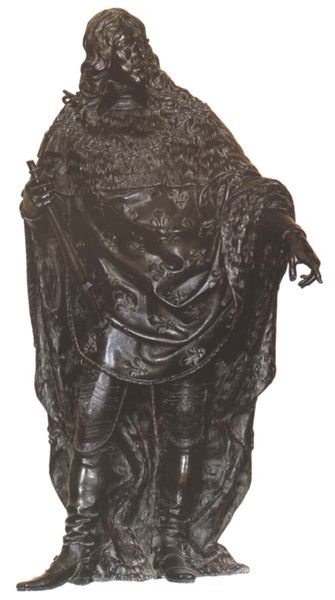
Titel: Ludwig XIII.
Künstler: Simon Guillain
Institution: Paris, Louvre
Schlagwörter: hand, mann, umhang, frankreich, bart, kleidung, bild, figur, gewand, haare, stickerei, kaufmann, statue, perücke, französisch, bronze, zeigen, schwert, stiefel, pracht, lilie, ritter, rüstung, ganzfigur, herzog, fingerzeig, fernrohr, patrizier, gelehrter, macht, miniatur, asymmetrie, zepter, astronom, ausfallschritt, gelhrter, bewehrung